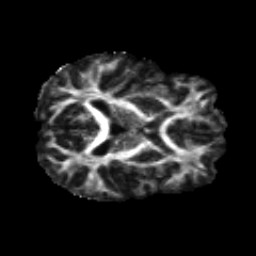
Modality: FA
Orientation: axial
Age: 20
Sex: male
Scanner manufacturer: siemens
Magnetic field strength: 3 T
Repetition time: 8.8 s
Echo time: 0.085 s